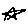
Label: star